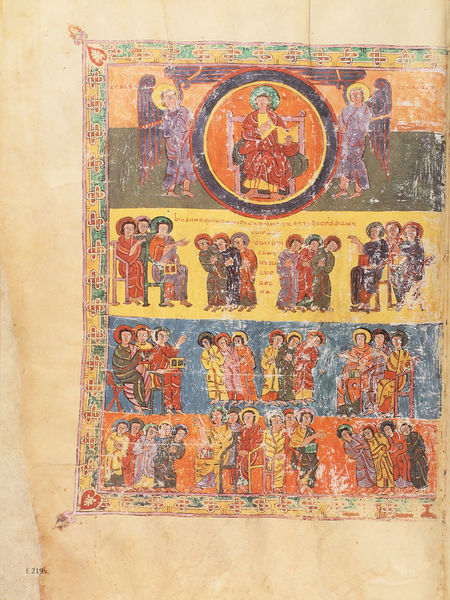
Titel: Beatus-Manuskript
Künstler: Magius
Institution: New York, Pierpont Morgan Library
Schlagwörter: blau, flügel, gott, gelb, grün, menschen, bunt, orange, zeichnung, rot, ornament, alt, rahmen, kreis, rund, engel, farbig, schrift, thron, ornamente, vier, buch, religion, schichtung, seite, text, buchseite, pergament, heiligenschein, christus, jesus, religiös, heilige, zeilen, heilig, maria, sakral, stände, papyrus, apostel, buchmalerei